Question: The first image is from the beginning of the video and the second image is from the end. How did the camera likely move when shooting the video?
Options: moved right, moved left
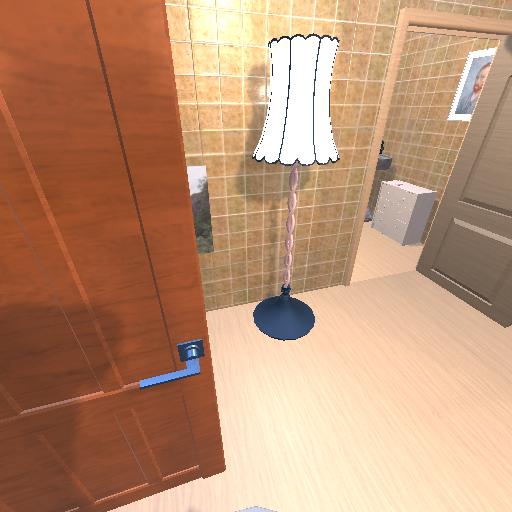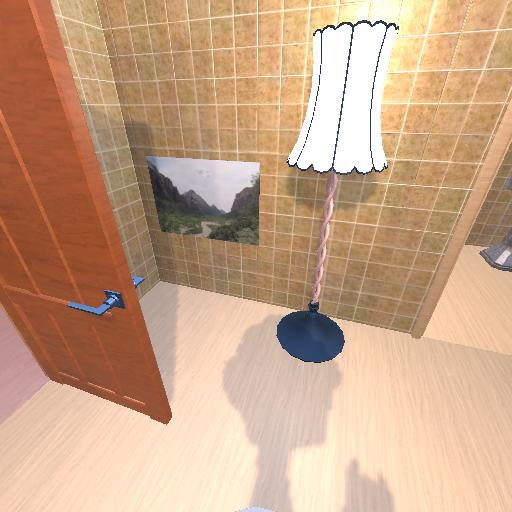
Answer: moved right